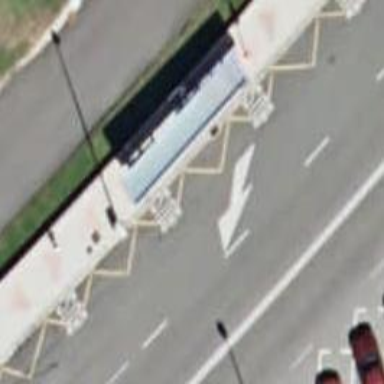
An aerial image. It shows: Bus stop with shelter. It is platform for public transport.